Question: i've created a tableView where i'm trying to give it a backgroundColor, but suddenly a weird behaviour has occurred. The left side is white instead of the backgroundColor i did give it? What is the reason for this?
'''
func tableView(tableView: UITableView!, cellForRowAtIndexPath indexPath: NSIndexPath!) -> UITableViewCell! {
let cell = tableView.dequeueReusableCellWithIdentifier("Cell", forIndexPath: indexPath) as UITableViewCell
cell.textLabel?.backgroundColor = UIColor(rgba: "#333843")
cell.textLabel?.font = UIFont(name: "HelveticaNeue", size: 16)
cell.textLabel?.text = "Favoritter"
cell.textLabel?.textColor = UIColor(rgba: "#ffef7c")
return cell
}
'''

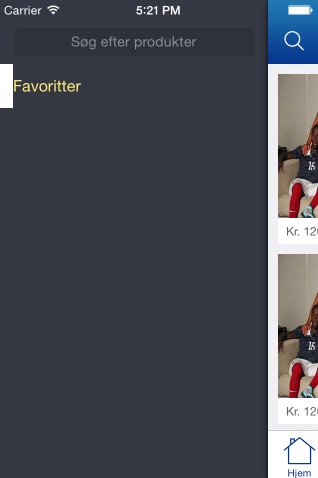
Answer: You are applying the color background on the text label.
So if you want to change the background of the cell, you should do this :
'''
cell.backgroundColor = UIColor(rgba: "#333843")
'''